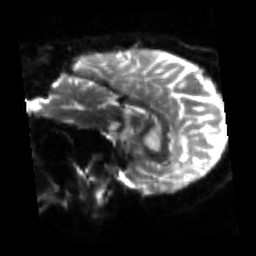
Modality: sbref
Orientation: sagittal
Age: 53
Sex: female
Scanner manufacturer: siemens
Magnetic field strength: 3 T
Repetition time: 4.71 s
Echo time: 0.0906 s